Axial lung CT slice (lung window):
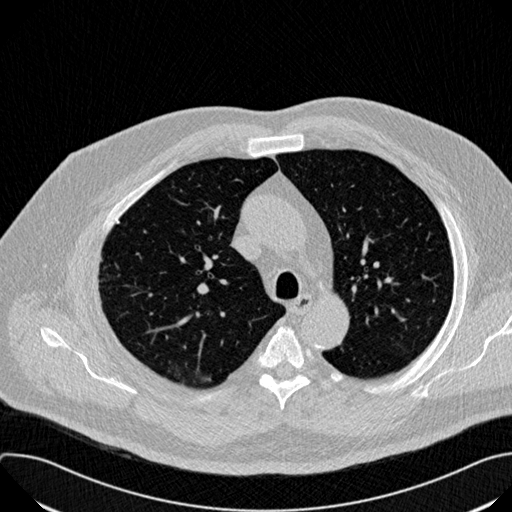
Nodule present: no